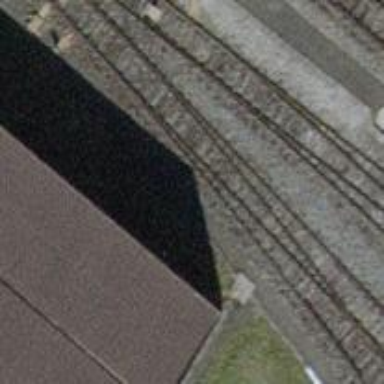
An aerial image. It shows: Railway switch.